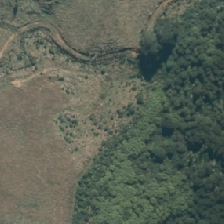
Land cover: broadleaved_indigenous_hardwood